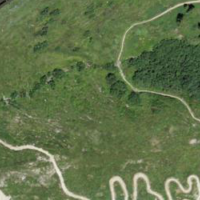
EUNIS habitat code: 31
Species observed at this site:
Vaccinium myrtillus
Brenthis ino
Rhododendron ferrugineum